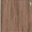
Piece: xx